Question: in webkit safari and chrome ive found that they render the last px of the css rule 'border:1px dotted;' oddly it kind of combines the last 2 pixels into 1 so you get a black mark at the end of the line ..?
has any one else encountered this / got a work arround for it ? please see attached image bellow

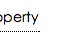
Answer: Give it a 'border-right: 1px solid transparent;' style: <URL>
It's weird, but hey, it works.